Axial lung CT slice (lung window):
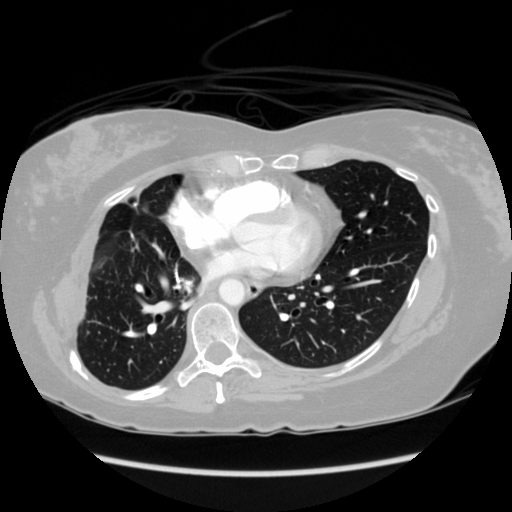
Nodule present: no